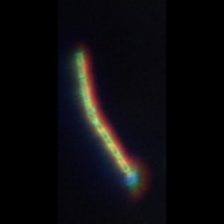
Taxon: Chaetoceros
Group: Diatoms